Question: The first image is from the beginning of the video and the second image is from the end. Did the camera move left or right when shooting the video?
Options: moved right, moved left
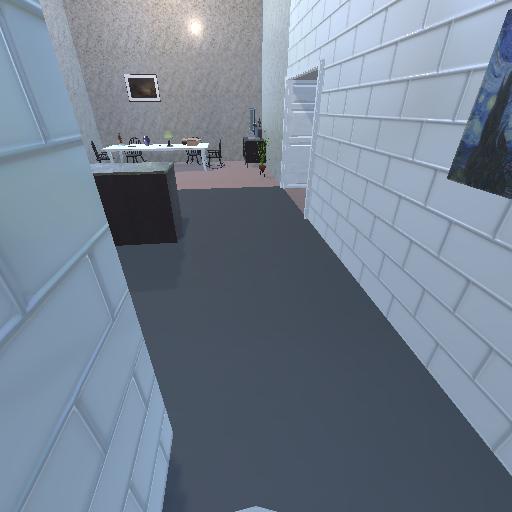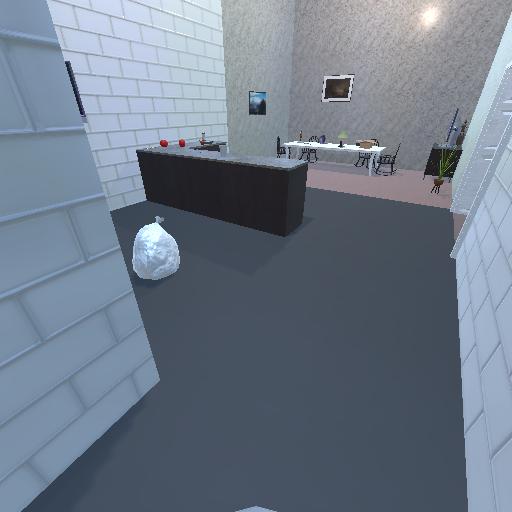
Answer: moved right